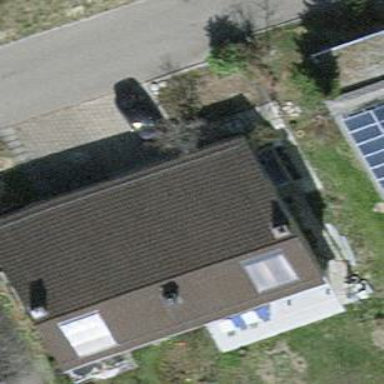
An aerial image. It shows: Semidetached house with gabled roof covered in tiles.